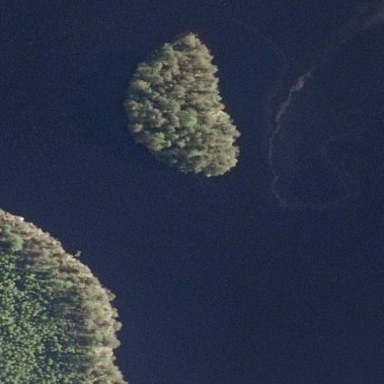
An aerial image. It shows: Islet covered with woodland.